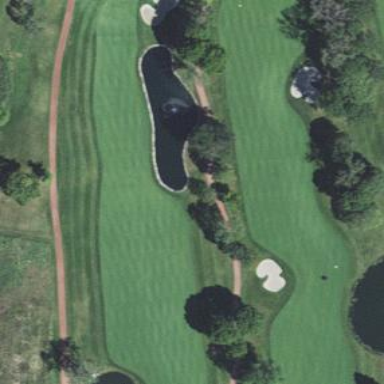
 part of golf course fairway. It is used for the sport of golf."